Field crop: maize
Growth stage: 1
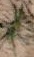
Species: salsola